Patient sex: F
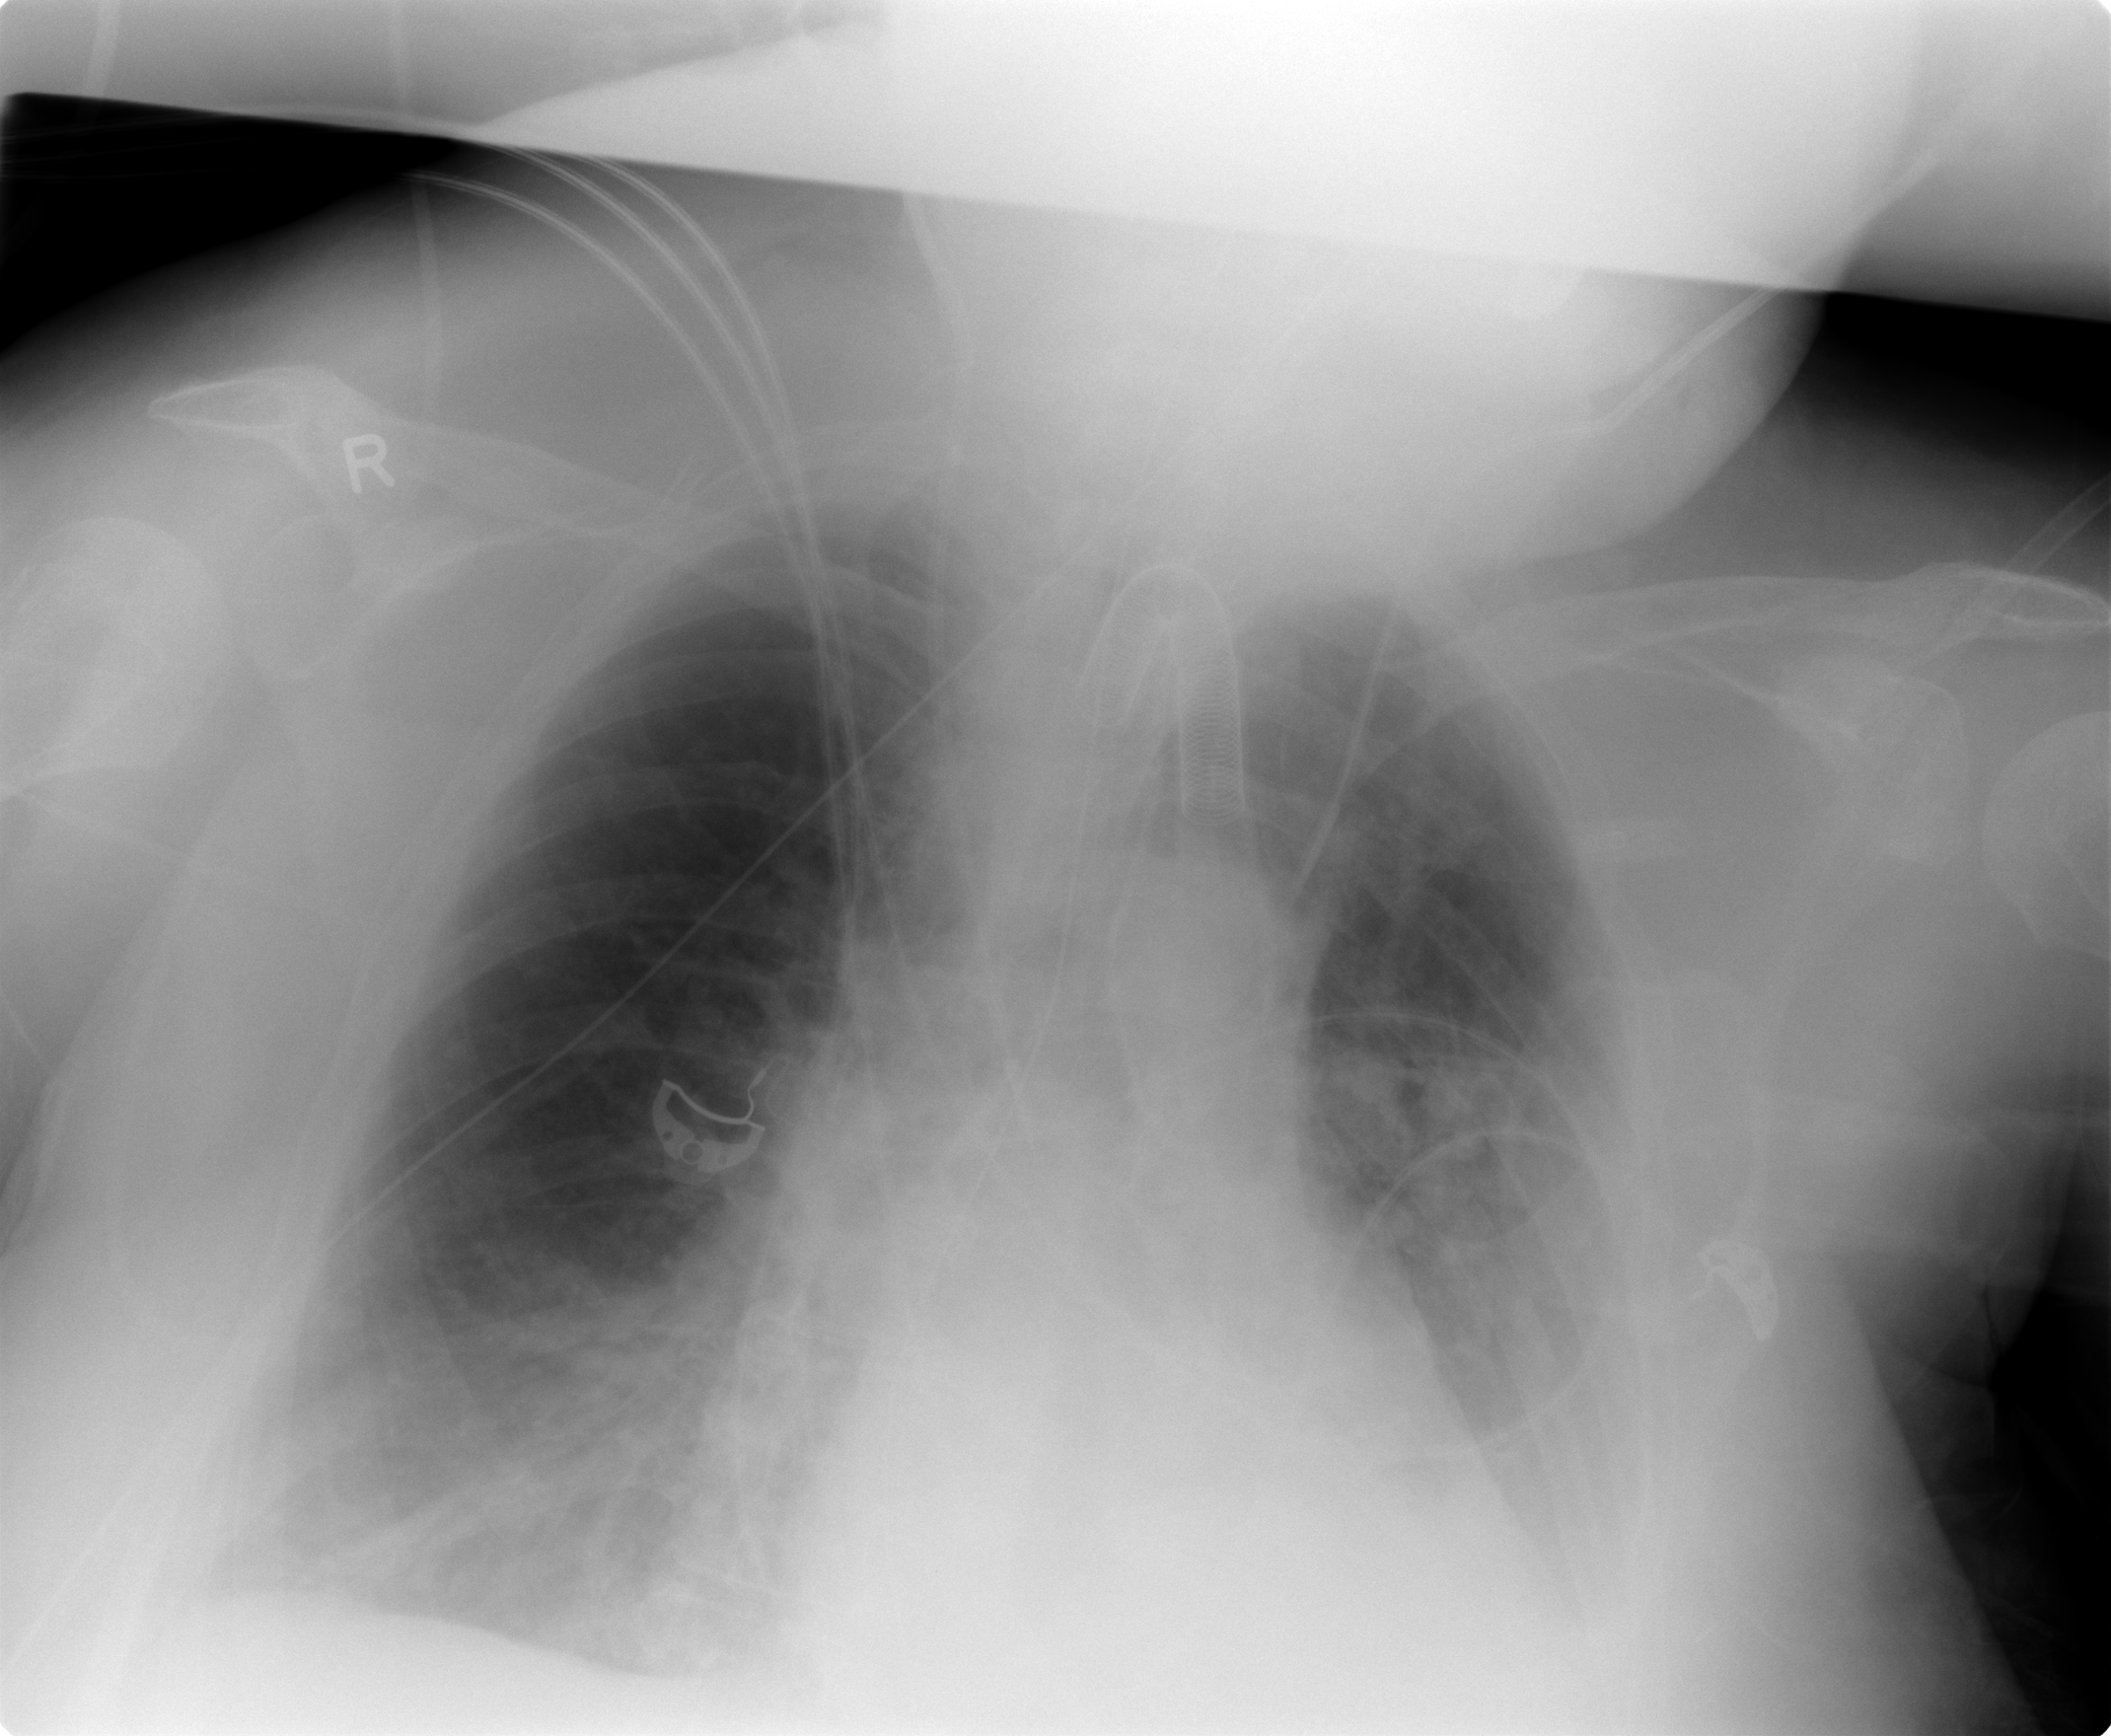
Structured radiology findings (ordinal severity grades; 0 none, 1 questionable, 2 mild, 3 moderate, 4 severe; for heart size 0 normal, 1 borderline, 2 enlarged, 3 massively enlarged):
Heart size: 2
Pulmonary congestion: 0
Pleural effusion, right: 1
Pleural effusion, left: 2
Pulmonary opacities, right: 0
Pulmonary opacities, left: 0
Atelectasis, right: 2
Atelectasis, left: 2